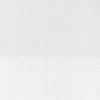
Label: dusty